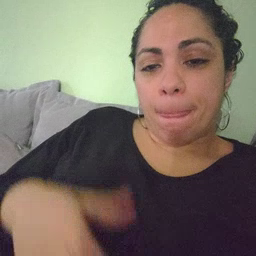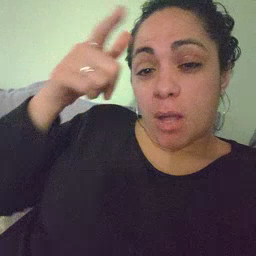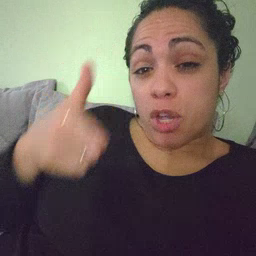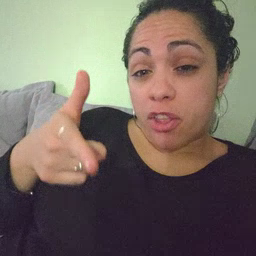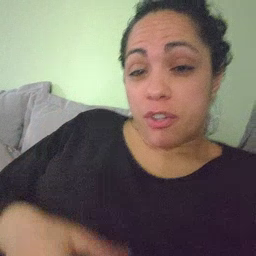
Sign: brother